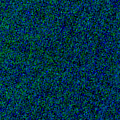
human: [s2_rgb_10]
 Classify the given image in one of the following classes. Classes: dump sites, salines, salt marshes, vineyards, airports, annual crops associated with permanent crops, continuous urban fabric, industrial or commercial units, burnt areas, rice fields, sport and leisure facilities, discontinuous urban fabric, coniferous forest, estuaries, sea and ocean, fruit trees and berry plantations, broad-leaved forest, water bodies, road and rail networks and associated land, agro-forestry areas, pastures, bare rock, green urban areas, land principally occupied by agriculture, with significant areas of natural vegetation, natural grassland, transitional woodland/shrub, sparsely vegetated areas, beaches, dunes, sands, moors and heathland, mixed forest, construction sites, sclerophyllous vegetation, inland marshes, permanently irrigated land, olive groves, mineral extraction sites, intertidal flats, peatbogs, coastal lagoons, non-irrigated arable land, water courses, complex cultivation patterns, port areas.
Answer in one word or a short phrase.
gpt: sea and ocean